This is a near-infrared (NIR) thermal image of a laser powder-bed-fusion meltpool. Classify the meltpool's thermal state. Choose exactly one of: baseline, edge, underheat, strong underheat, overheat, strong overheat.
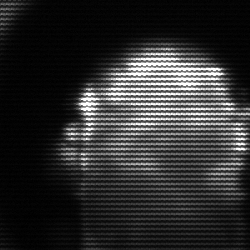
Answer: baseline